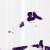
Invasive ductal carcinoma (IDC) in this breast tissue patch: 0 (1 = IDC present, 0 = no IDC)